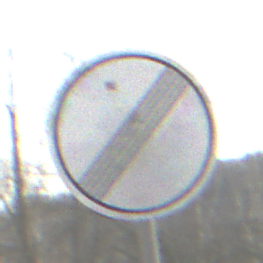
Verkehrszeichen: EndeSaemtlicherBegrenzungen
Umgebung: Outdoor, Nature
Tageszeit: MorningAfternoon
Wetter: PartlyCloudy
Licht: Natural
Jahreszeit: Autumn
Kontrast: LowContrast